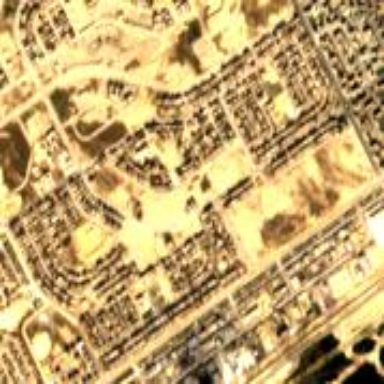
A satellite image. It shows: Residential area within neighborhood.